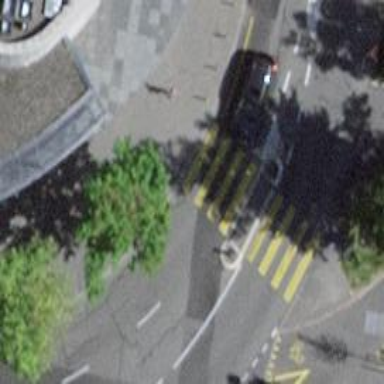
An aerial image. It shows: Marked pedestrian crossing with zebra designation and central island.